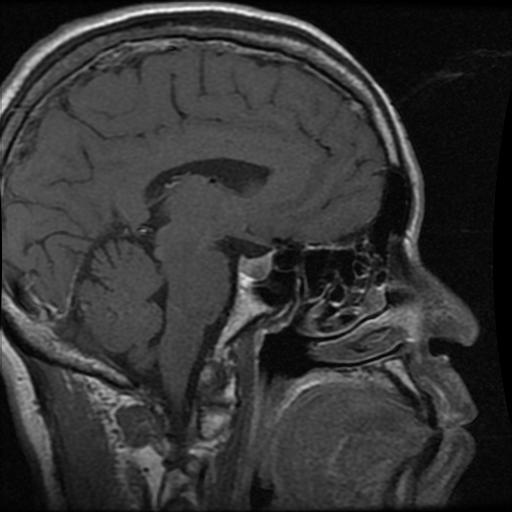
Label: pituitary